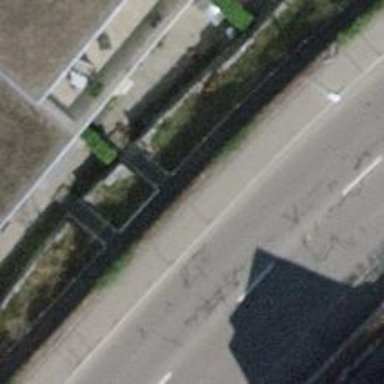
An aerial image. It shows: Hedge acting as barrier.